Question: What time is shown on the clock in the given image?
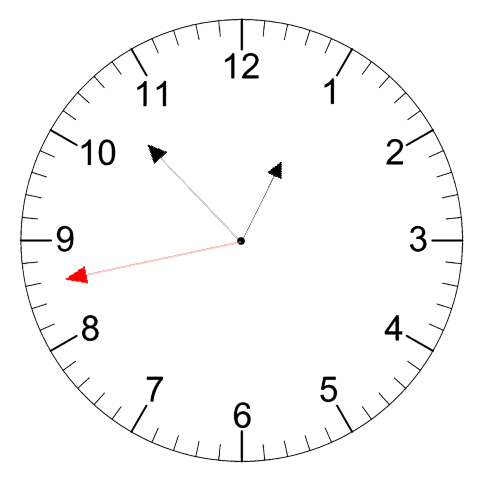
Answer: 12:52:43